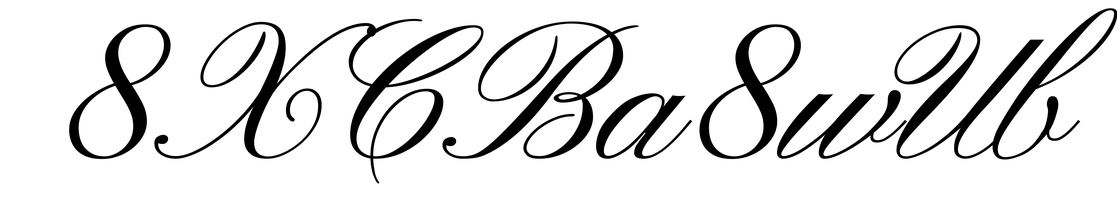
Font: PinyonScript-Regular